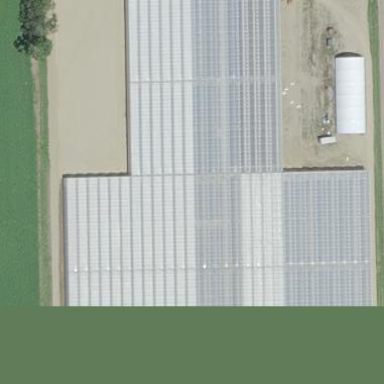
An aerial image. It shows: Area dedicated to greenhouse horticulture.